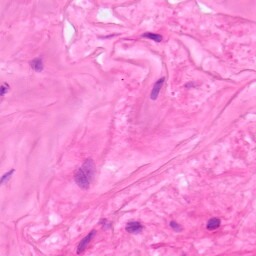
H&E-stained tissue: Lung